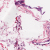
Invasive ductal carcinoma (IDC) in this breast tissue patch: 0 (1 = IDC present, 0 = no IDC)